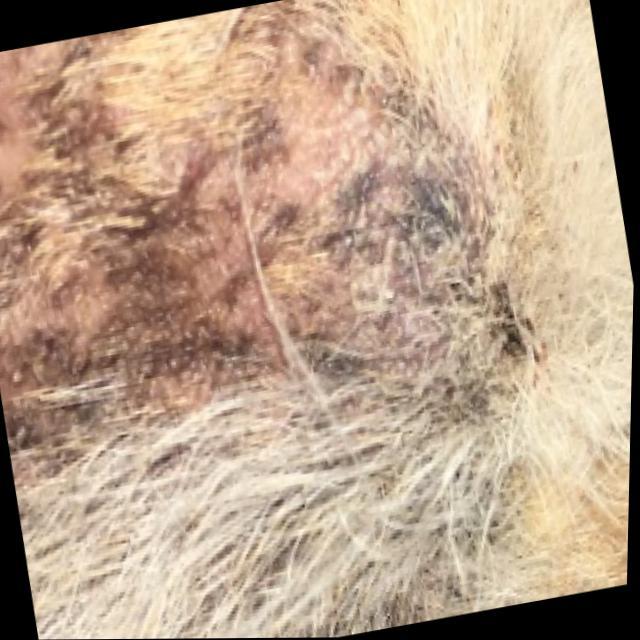
Canine demodicosis (Demodex mange) — caused by Demodex canis mites. Presents with alopecia, follicular papules, pustules, and comedones. Often localized on face and forelimbs.